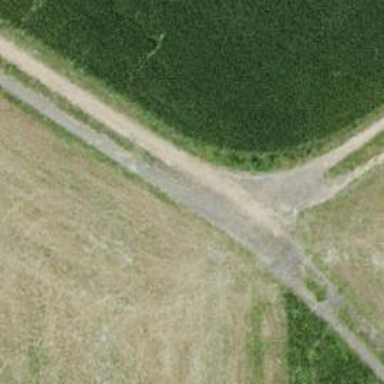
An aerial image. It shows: Well-maintained track road with grade 1 tracktype.